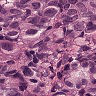
Metastatic tissue present: yes